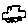
Label: car